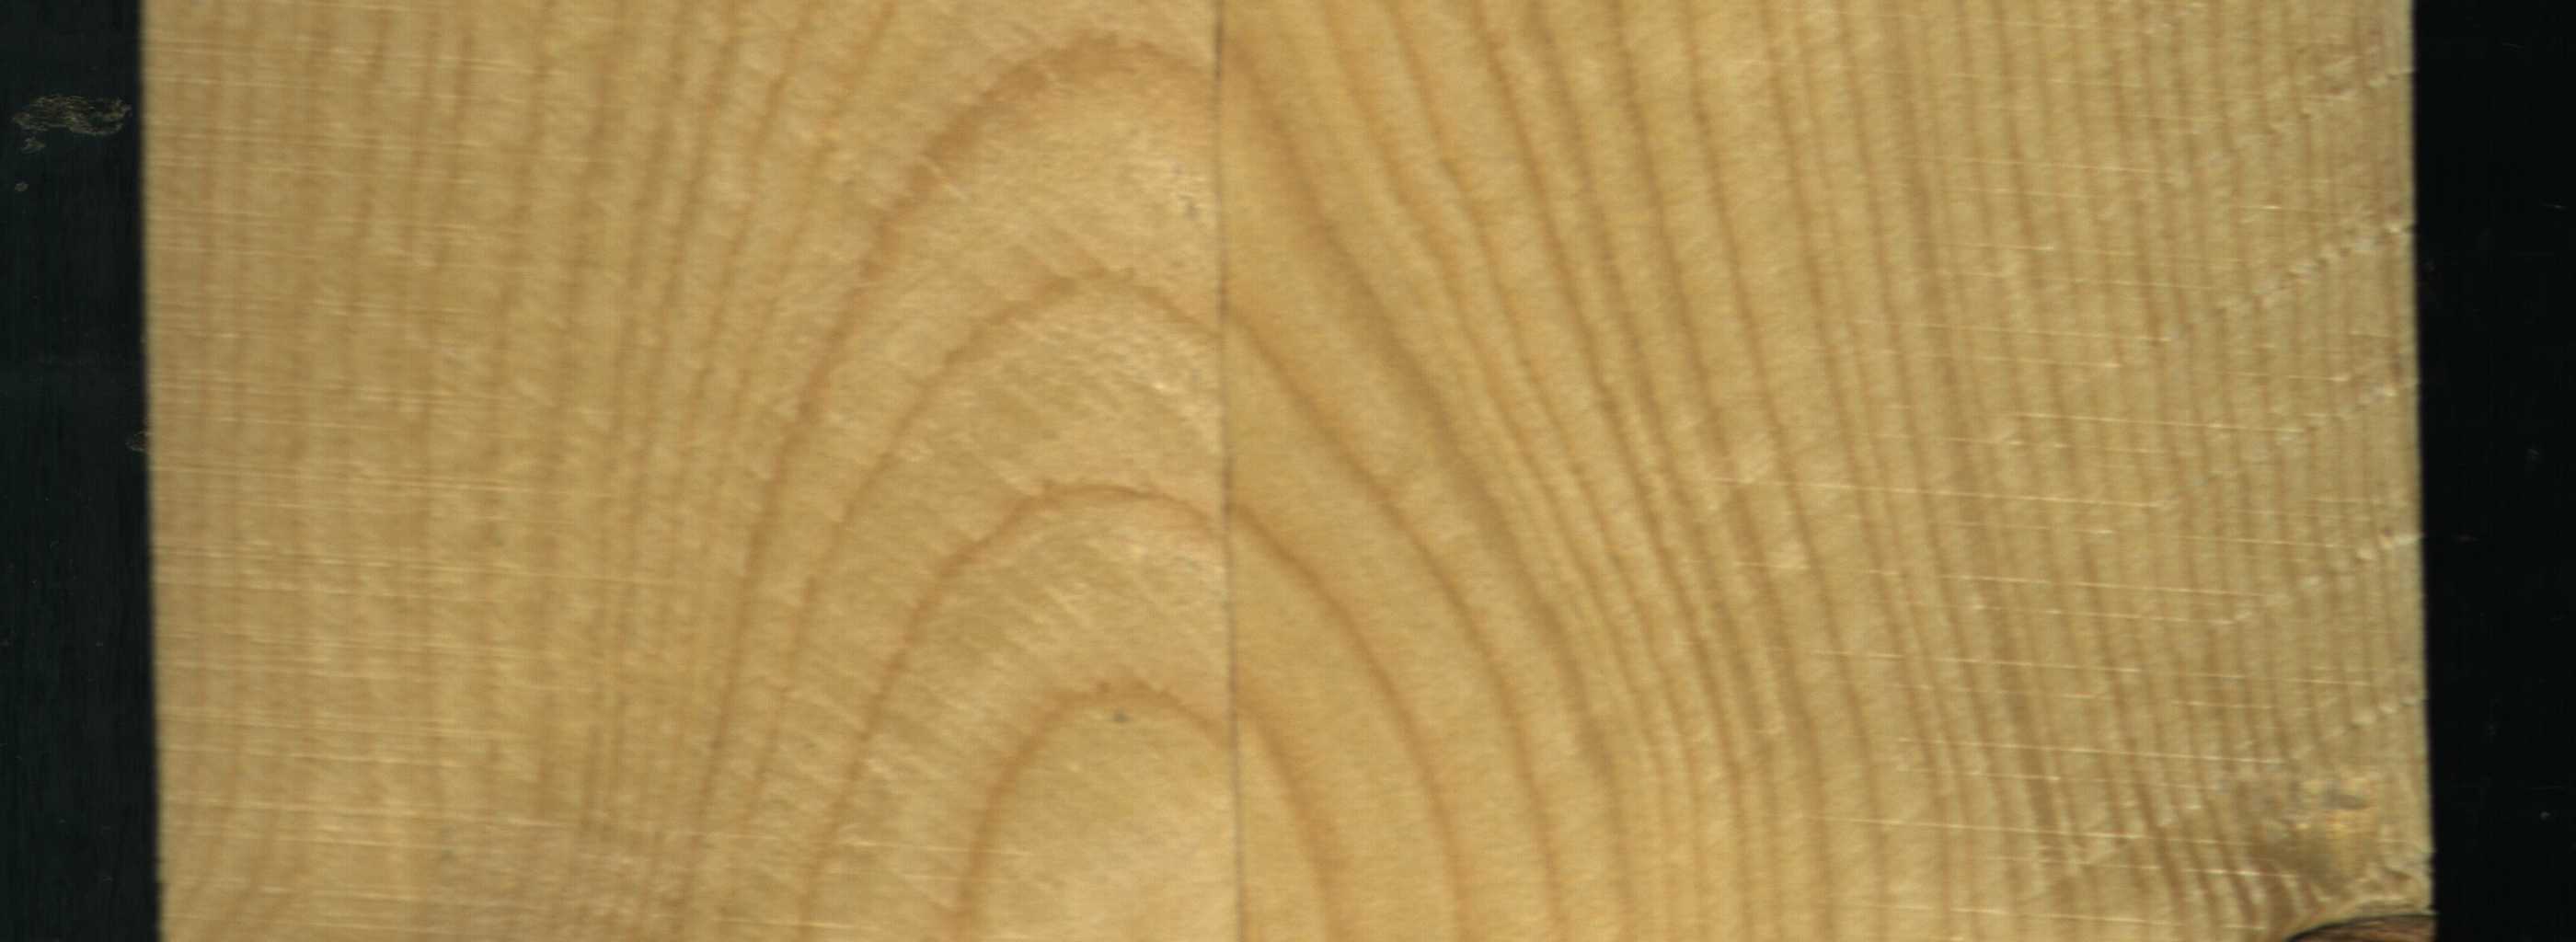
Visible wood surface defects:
Dead_Knot